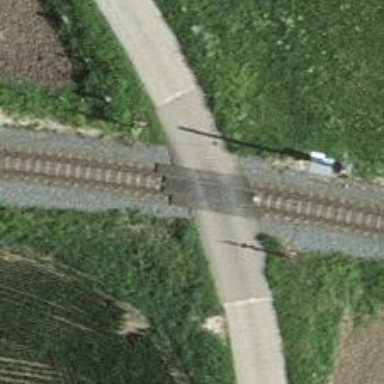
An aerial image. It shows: Railway level crossing.